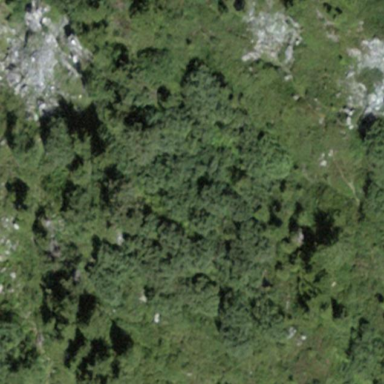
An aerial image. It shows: Beautiful woodland area.